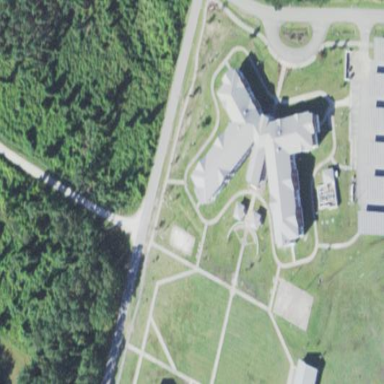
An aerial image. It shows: Building that serves as military barracks.